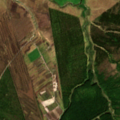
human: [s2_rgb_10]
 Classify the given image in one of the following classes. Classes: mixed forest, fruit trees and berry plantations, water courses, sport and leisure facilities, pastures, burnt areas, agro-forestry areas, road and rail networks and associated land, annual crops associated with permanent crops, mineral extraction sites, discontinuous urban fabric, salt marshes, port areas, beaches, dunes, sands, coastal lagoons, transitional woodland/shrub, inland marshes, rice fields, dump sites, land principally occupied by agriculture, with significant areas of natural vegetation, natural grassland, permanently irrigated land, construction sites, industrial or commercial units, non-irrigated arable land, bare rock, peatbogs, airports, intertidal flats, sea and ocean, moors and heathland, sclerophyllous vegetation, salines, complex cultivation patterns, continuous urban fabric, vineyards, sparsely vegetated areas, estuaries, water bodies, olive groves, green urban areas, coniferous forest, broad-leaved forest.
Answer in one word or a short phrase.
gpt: coniferous forest, transitional woodland/shrub, peatbogs